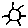
Label: sun